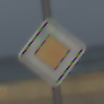
Verkehrszeichen: Vorfahrtsstrasse
Umgebung: Outdoor, Suburban
Tageszeit: MorningAfternoon
Wetter: PartlyCloudy
Licht: Natural
Jahreszeit: NotSpecified
Kontrast: HighContrast